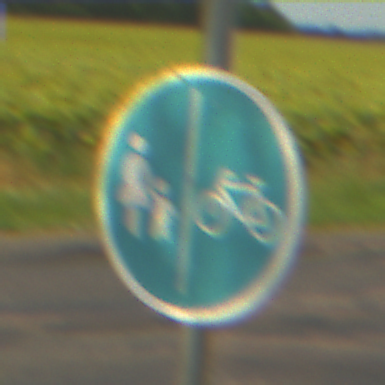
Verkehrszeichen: GetrennterRadUndGehwegRadwegRechts
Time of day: Midday
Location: Outdoor (RoadRail)
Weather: PartlyCloudy
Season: NotSpecified
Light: Natural